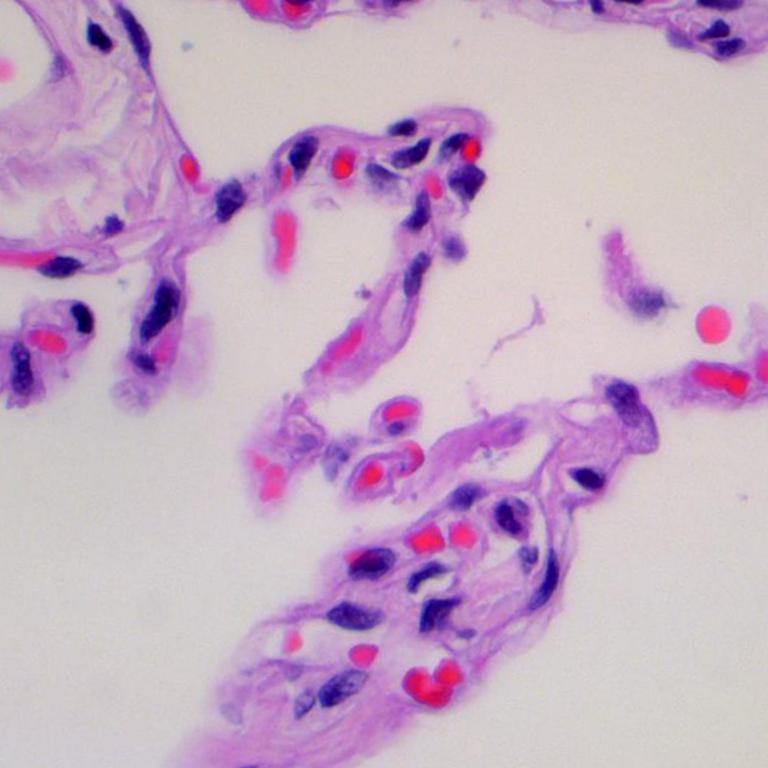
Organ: lung
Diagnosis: benign